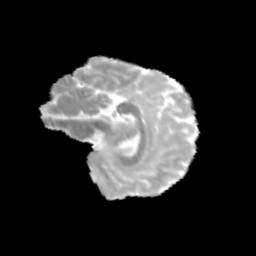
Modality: MD
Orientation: sagittal
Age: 12
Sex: female
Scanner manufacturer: siemens
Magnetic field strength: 3 T
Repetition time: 3.8 s
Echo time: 0.07 s